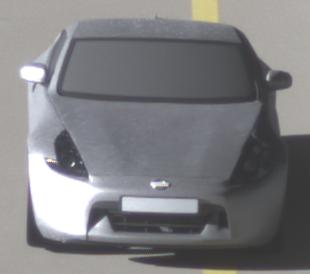
Make: Nissan
Model: 370Z Coupé
Detailed model: 370Z (Z34) Coupé
Model produced from: 2009/12
Model produced until: 2013/03
Doors: 3
Color: white
Road condition: dry road
Daytime: morning or afternoon
Contrast: high contrast